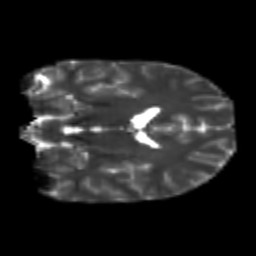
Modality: T2w
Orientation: coronal
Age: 18
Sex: male
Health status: healthy
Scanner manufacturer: philips
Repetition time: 7.477 s
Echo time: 0.08753 s